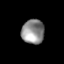
Tissue: prostate
Cell type: NK cells
Senescence score: 0.3235
Nuclear area (px): 541
Mean DAPI intensity: 142.37